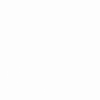
Label: dusty